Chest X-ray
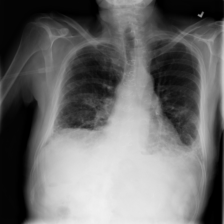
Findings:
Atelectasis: negative
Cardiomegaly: negative
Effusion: negative
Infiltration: negative
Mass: negative
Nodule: negative
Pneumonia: negative
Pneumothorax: negative
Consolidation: negative
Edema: negative
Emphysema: negative
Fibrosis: negative
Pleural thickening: negative
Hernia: negative